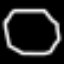
Label: octagon